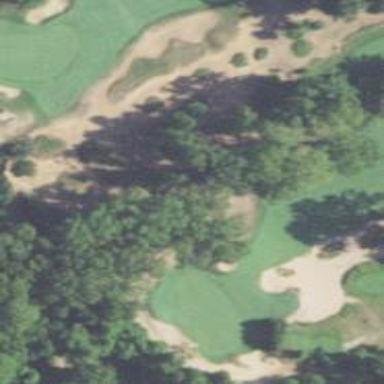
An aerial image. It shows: Sandy area is golf bunker.